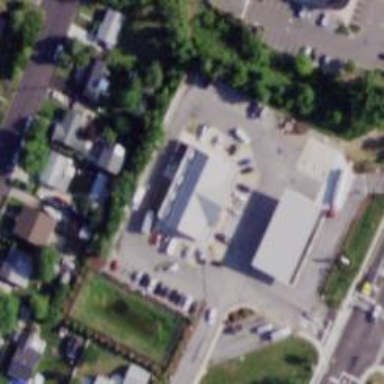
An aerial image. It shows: Convenience shop.